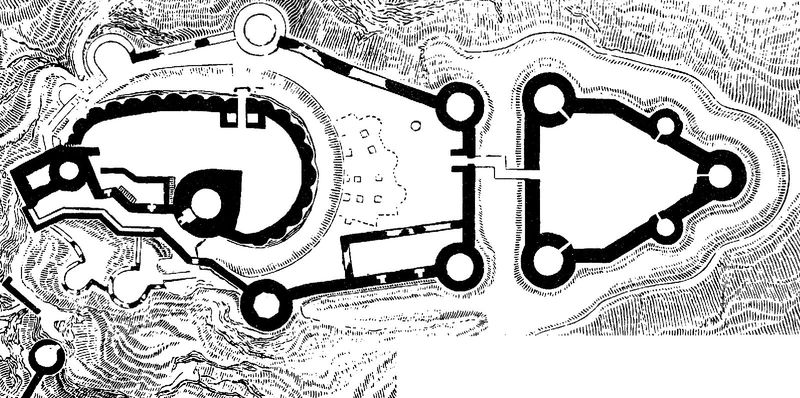
Titel: Château-Gaillard bei Rouen
Standort: Rouen (EU - F)
Schlagwörter: meer, wasser, weiß, schwarz, zeichnung, anlage, schloss, architektur, brücke, insel, wald, kreis, turm, mauer, linien, befestigung, gang, burg, türme, festung, wälder, schraffur, topografie, karte, mauern, graben, plan, landkarte, burggraben, bergfried, grundriss, wall, wehrbau, befestigungsanlage, wehranlage, bering, ringmauer, 18. jahrhundert, 17. jahrhundert, hauptburg, vorburg, vauban, schalenturm